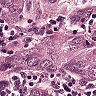
Metastatic tissue present: yes